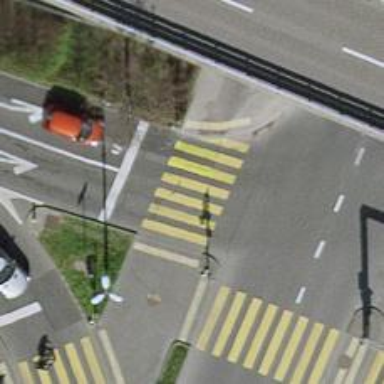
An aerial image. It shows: Road crossing with traffic signals.